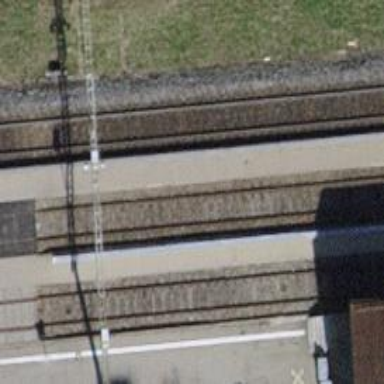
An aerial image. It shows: Public transport stop position along the railway.